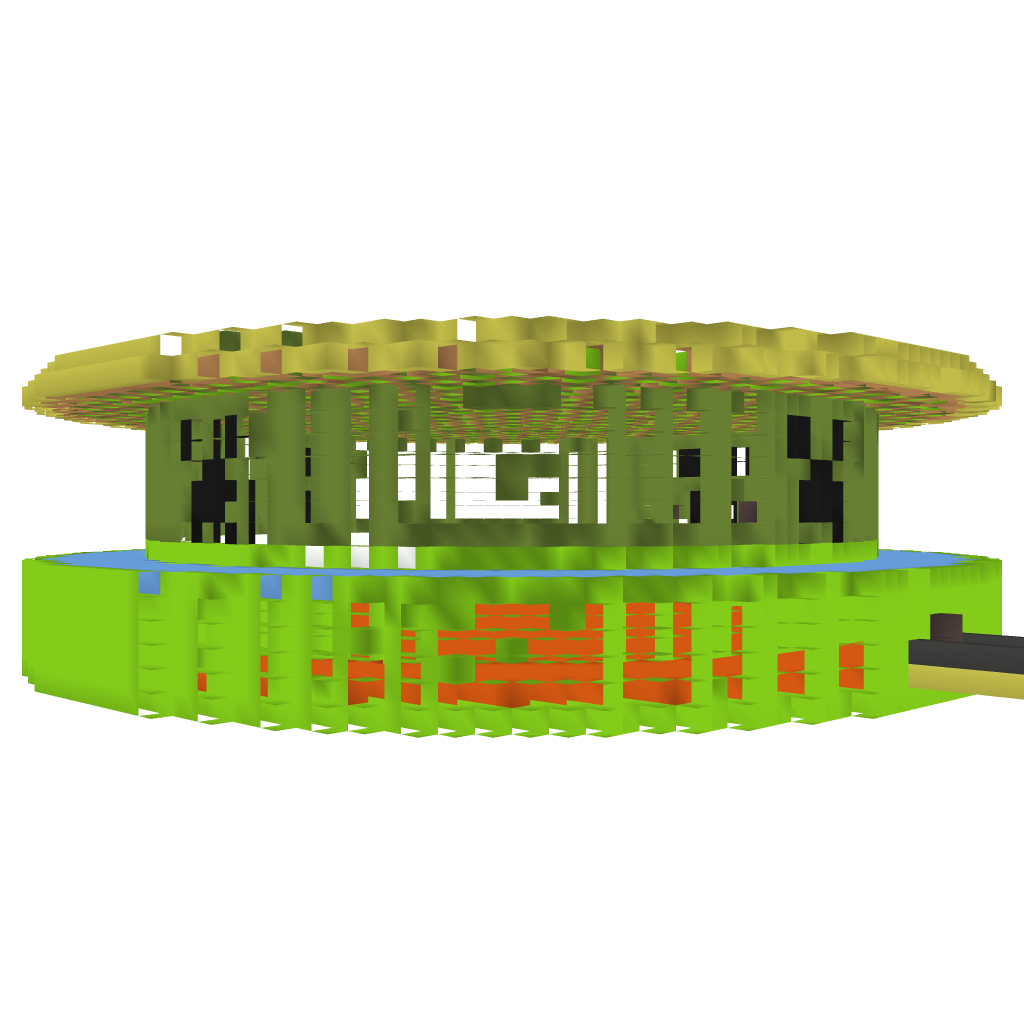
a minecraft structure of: Creeper Spleef